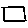
Label: square